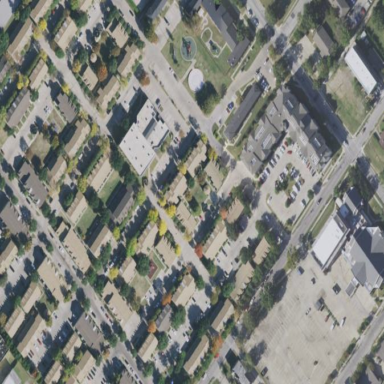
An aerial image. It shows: Neighborhood.